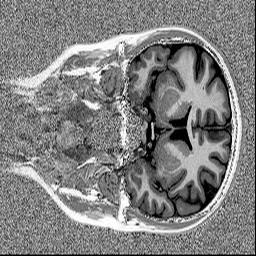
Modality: MP2RAGE
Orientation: coronal
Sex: female